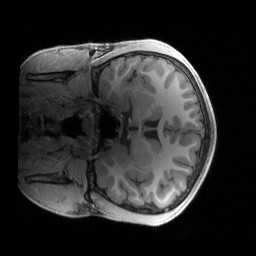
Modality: T1w
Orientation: coronal